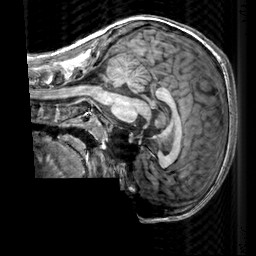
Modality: T1w
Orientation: sagittal
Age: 20
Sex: male
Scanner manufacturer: siemens
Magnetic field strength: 3 T
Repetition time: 2.3 s
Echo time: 0.00303 s